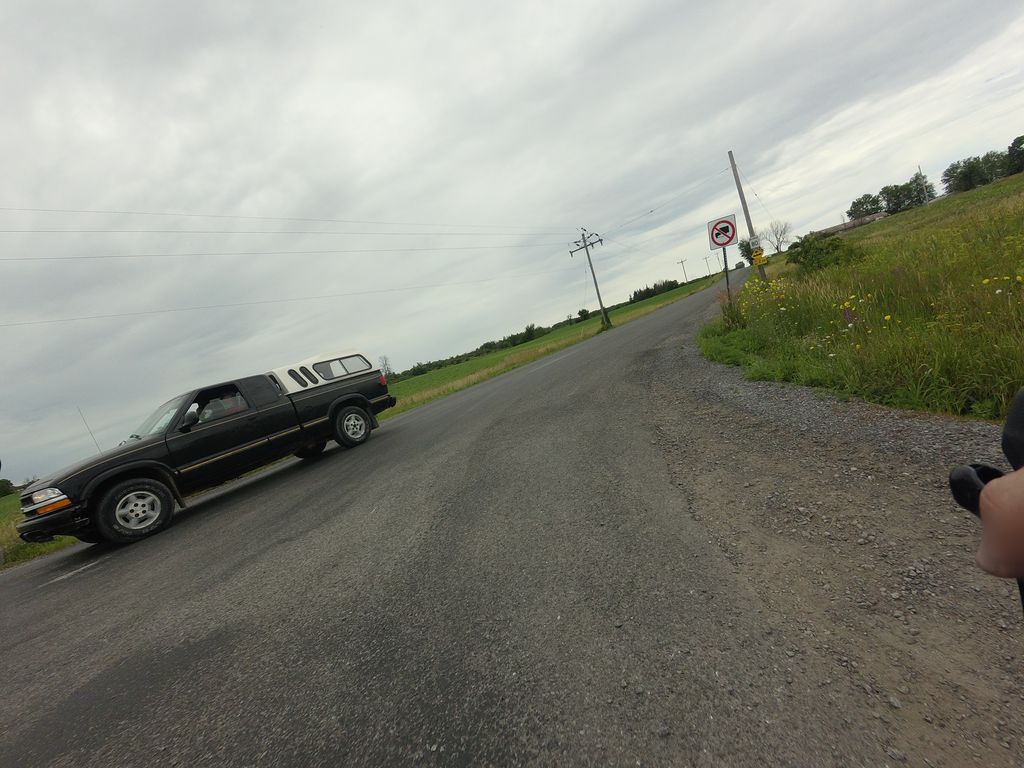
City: ottawa-gatineau